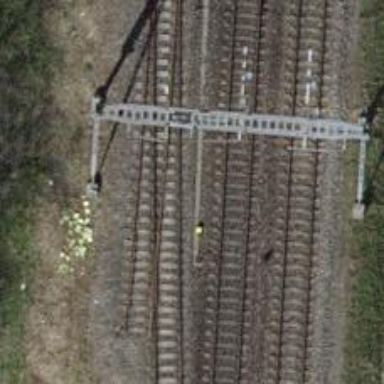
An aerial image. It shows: Siding railway line with electrified contact line for the trains.